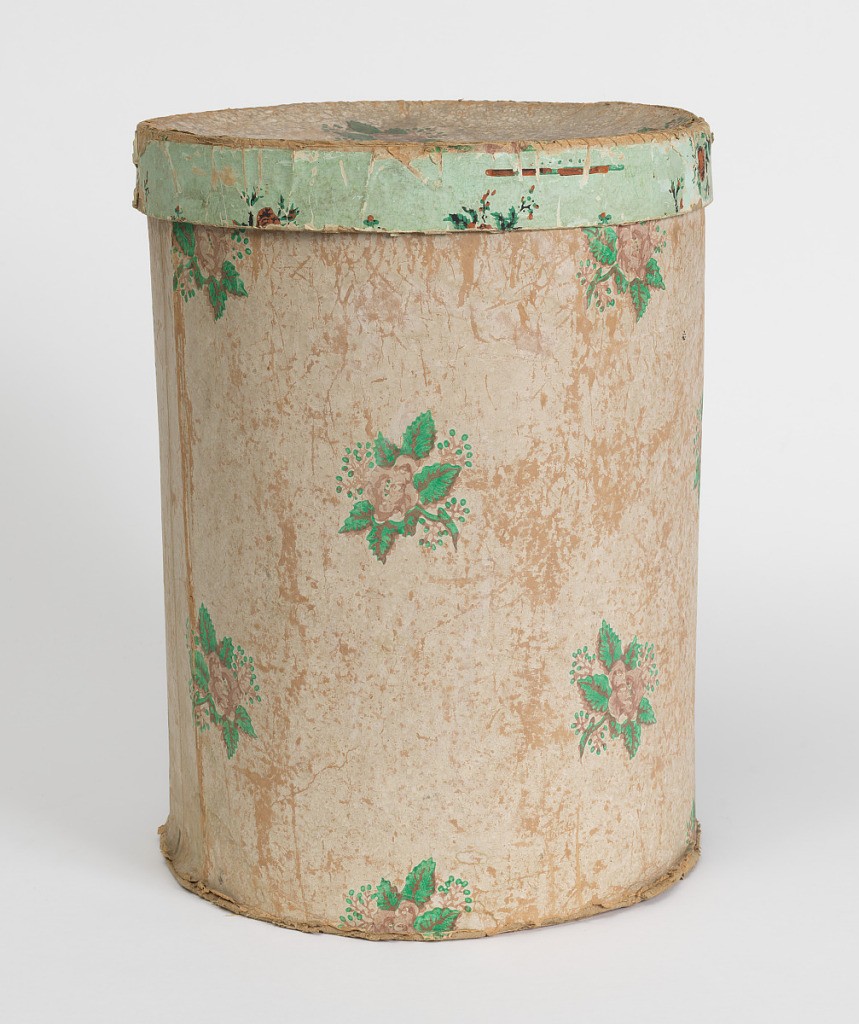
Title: Bandbox
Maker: J.G. Hunt
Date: ca. 1850
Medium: Block-printed paper on pasteboard support
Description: Tall bandbox covered with wallpaper, printed with flowers with bright green leaves. Top of lid covered with matching paper, with rim of top covered in a small floral pattern on light green ground. The green pigment on the wallpaper appears to be arsenic.Manufacturer label pasted inside lid.